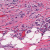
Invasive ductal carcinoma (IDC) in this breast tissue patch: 0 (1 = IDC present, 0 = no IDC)